Interaction volume radius: 5 \u00c5
Interaction volume height: 15 \u00c5
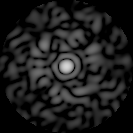
Disorder parameter: 0.8128